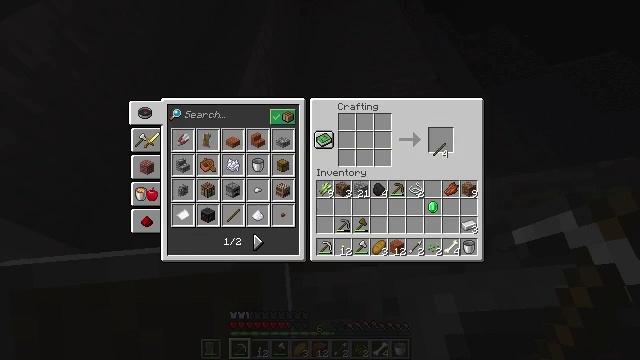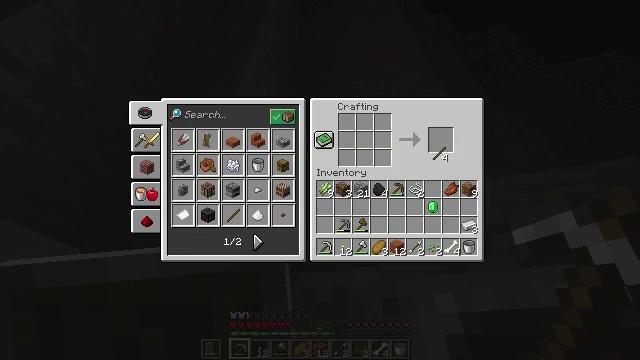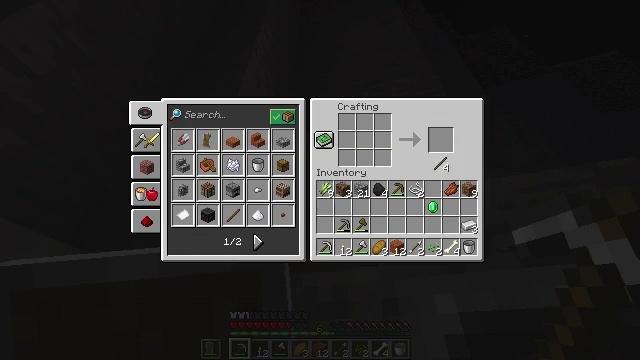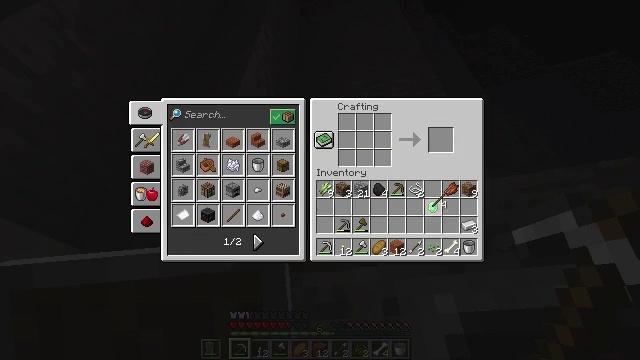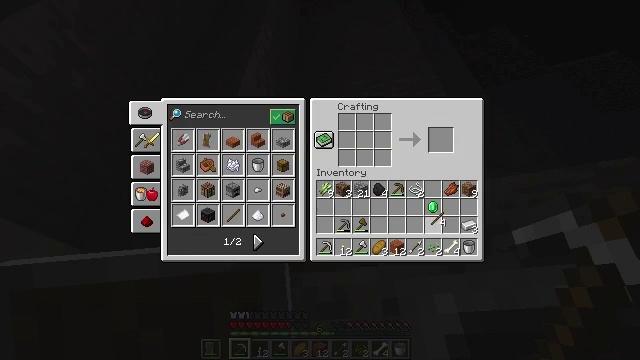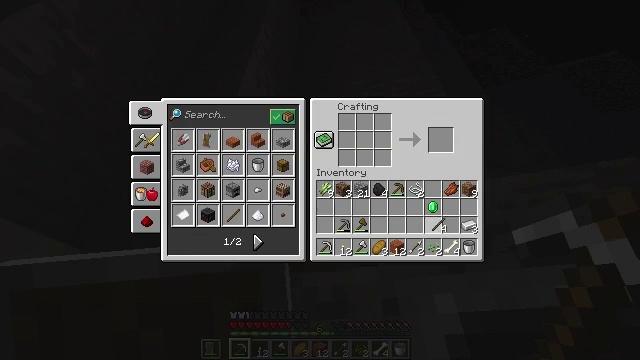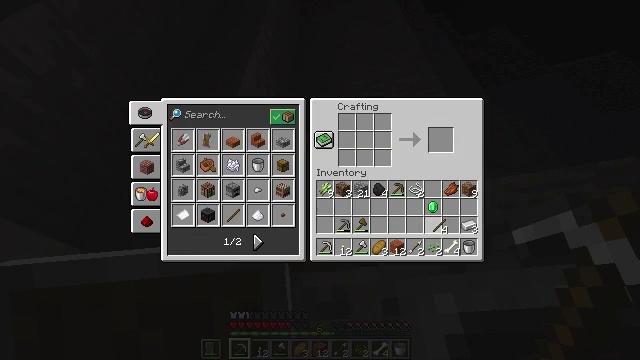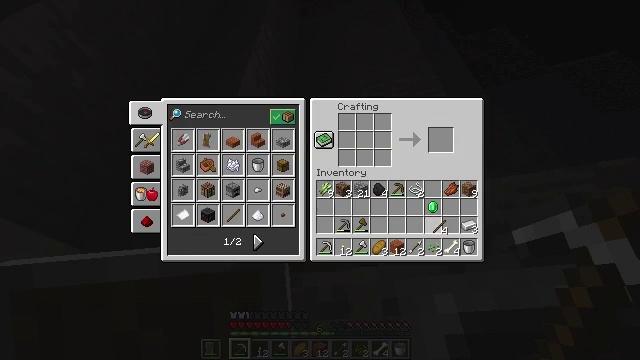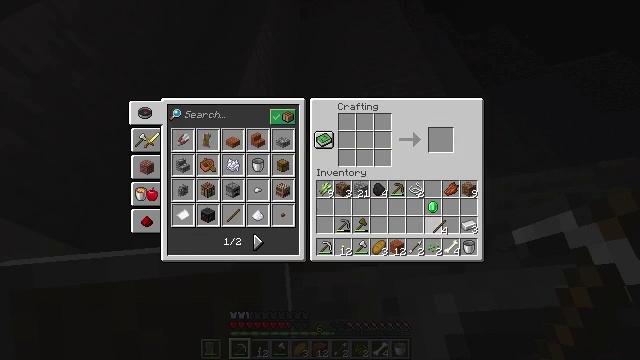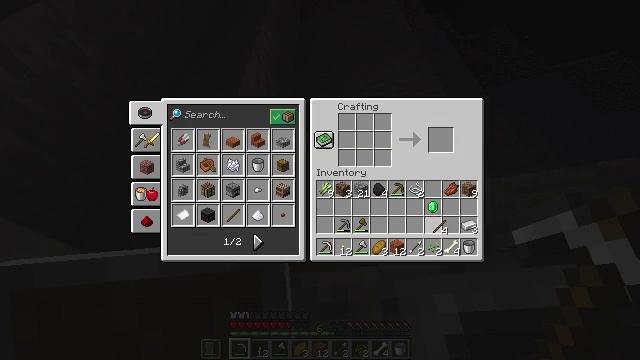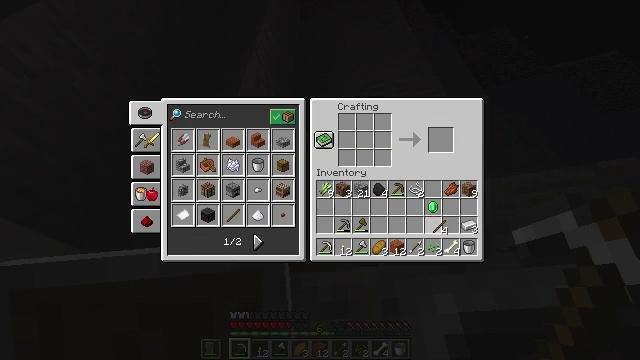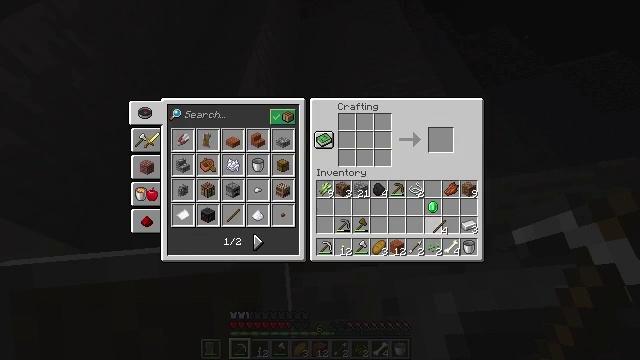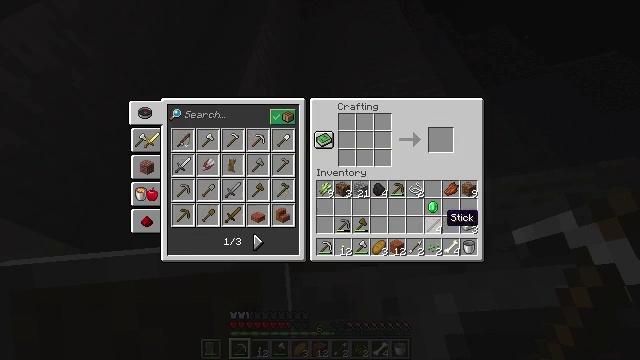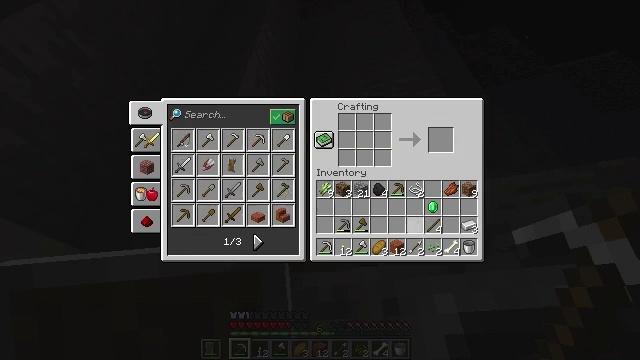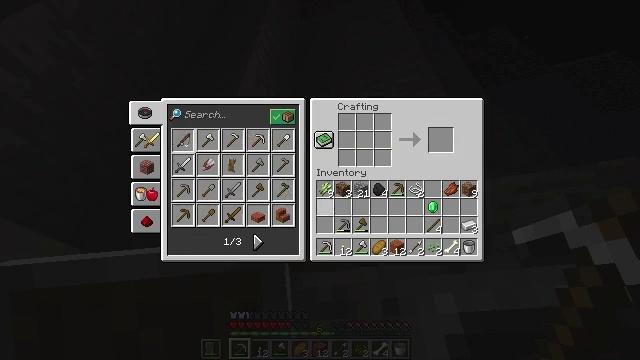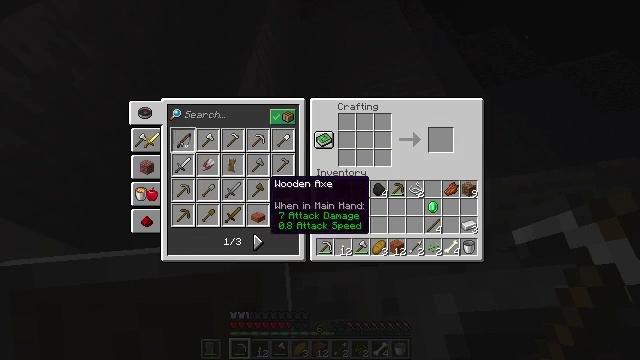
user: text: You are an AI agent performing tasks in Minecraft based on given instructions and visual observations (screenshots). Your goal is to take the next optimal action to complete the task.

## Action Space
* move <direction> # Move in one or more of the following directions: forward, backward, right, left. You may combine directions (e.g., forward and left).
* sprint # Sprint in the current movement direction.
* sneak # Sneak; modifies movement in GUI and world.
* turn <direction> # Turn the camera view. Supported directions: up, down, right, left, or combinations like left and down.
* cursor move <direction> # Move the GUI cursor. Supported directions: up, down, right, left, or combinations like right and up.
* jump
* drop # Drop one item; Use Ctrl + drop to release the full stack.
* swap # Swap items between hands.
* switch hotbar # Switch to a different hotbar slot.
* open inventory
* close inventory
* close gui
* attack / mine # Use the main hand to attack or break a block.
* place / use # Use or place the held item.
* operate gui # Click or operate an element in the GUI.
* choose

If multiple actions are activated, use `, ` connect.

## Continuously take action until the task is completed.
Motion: motion action
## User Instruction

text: Make a fishing rod using the crafting grid.
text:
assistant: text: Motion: open gui
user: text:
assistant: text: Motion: cursor move down
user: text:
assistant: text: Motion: cursor move down
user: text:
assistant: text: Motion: cursor move down
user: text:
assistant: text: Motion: no_op
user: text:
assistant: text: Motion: no_op
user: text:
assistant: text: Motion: no_op
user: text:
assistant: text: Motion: no_op
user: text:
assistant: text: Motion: operate gui
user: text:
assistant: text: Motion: operate gui
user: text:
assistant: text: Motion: operate gui
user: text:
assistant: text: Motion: no_op
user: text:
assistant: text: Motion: cursor move left
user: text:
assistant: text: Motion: cursor move left and up
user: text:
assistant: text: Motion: cursor move left and up
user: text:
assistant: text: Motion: no_op
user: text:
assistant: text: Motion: no_op
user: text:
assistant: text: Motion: no_op
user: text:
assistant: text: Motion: no_op
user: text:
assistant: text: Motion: cursor move left
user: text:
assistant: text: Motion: cursor move left
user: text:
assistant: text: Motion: cursor move left and up
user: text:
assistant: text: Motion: cursor move left and up
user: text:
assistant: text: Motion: no_op
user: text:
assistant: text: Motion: no_op
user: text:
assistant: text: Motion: no_op
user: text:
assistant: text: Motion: no_op
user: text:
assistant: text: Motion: no_op
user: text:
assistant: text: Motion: operate gui
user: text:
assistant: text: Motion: operate gui